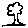
Label: tree